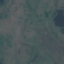
Land use / land cover: HerbaceousVegetation